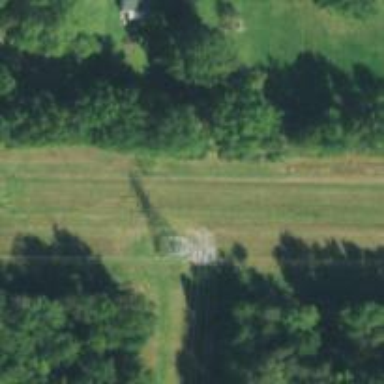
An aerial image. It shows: Lattice structure tower used for power transmission.